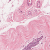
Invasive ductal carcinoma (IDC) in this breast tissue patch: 0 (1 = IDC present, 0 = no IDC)